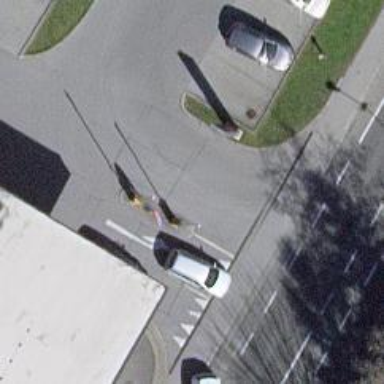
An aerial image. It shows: Lift gate barrier.